Question: I want to show only month and year. If I refocused same input after select a date, it shows wrong month and year not show previously selected month and year. For example I select December 2010 and then refocused same input it shows April 2015 as below image. How can I?

'''
<input type="text" class="dp" readonly="true">
'''
'''
.ui-datepicker-calendar {
display: none;
}
'''
'''
$('.dp').datepicker({
changeMonth: true,
changeYear: true,
showButtonPanel: true,
dateFormat: 'mm.yy',
onClose: function (dateText, inst) {
$(this).datepicker('setDate', new Date(inst.selectedYear, inst.selectedMonth, inst.selectedDay));
}
});
'''
<URL>
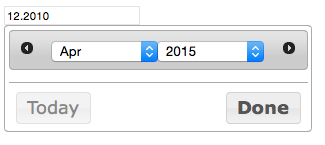
Answer: The datepicker expects to be able to parse the displayed version of the date into a javascript date object.
One way to do this is to add a custom parseDate function for your special date format. The code below looks for the special format of "mm.yy" and if found, parses the value into a date. If the format is anything else, pass processing to the original datepicker.parseDate.
'''
var standardParseDate = $.datepicker.parseDate;
function customParseDate( format, value, options ) {
if (format === 'mm.yy') {
var dt = (value + ".").split(".");
var month = parseInt(dt[0]) - 1;
var year = parseInt(dt[1]);
if (year < 100) {
year += 2000;
}
if (isNaN(month) || isNaN(year)) {
return null;
}
return new Date(year, month, 1);
} else {
return standardParseDate(format,value,options);
}
}
$.datepicker.parseDate = customParseDate;
'''
JSFiddle: <URL>